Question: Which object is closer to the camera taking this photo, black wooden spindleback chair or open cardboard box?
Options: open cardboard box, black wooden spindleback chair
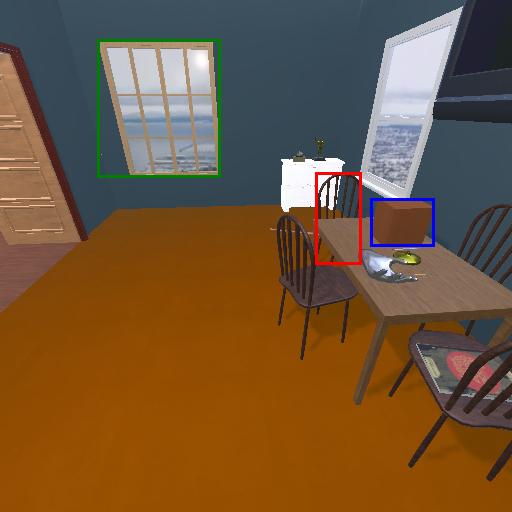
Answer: open cardboard box